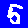
Digit: 5